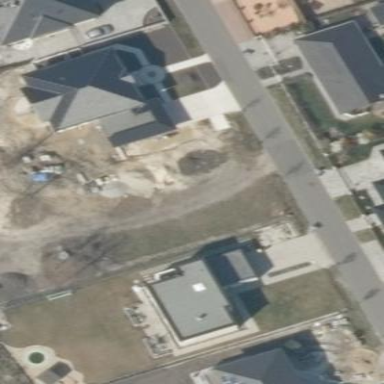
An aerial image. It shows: Simple and straightforward house.